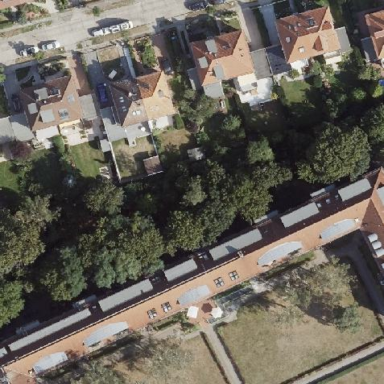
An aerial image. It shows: Hipped roof apartment building.